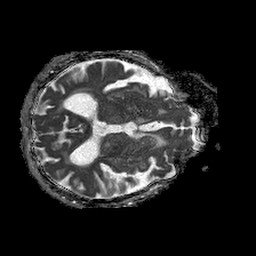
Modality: ADC
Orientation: axial
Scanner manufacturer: philips
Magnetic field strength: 1.5 T
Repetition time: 4.6 s
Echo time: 0.08631 s